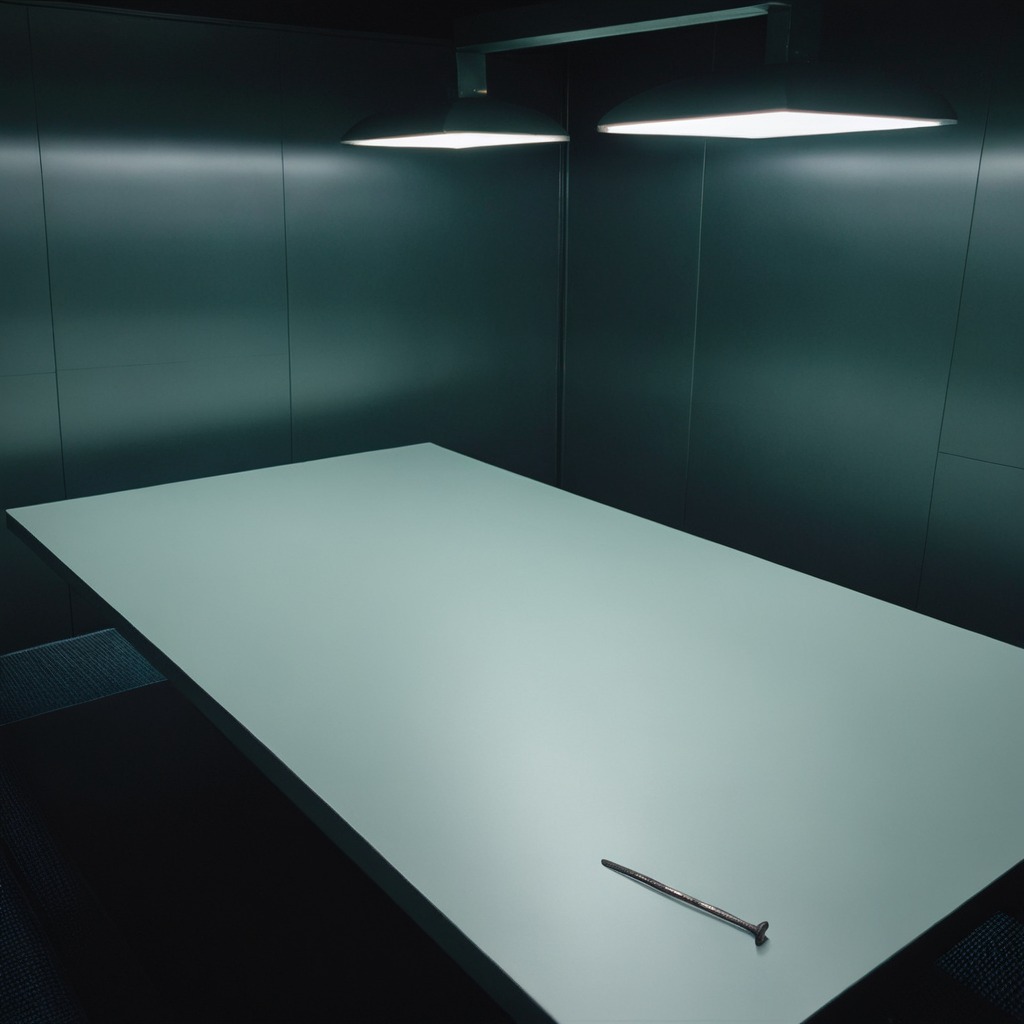
A nail is lying on a clean empty table in a railway signal maintenance room lit by harsh overhead fluorescents.